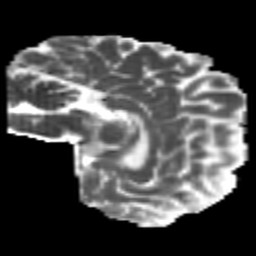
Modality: MD
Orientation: sagittal
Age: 24
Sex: male
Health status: healthy
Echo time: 0.074 s